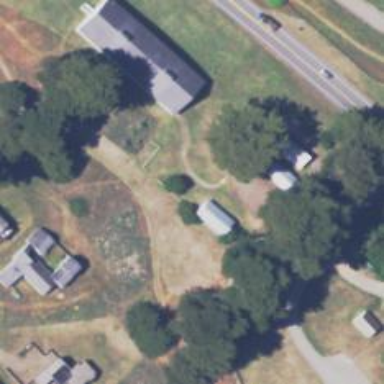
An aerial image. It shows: Farmyard area.